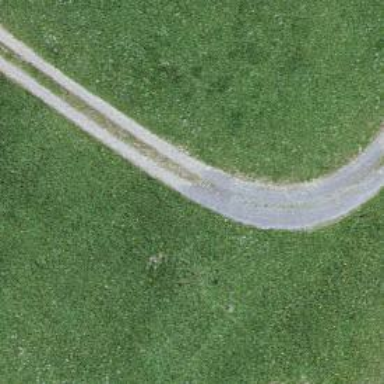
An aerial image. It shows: Unpaved service road.